Field crop: tomato
Growth stage: 2
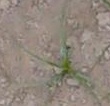
Species: cyperus